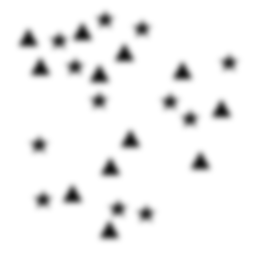
Squares: 0
Triangles: 12
Stars: 12
Total shapes: 24